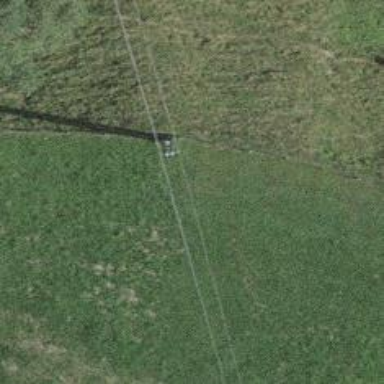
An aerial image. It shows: Utility pole in the area.